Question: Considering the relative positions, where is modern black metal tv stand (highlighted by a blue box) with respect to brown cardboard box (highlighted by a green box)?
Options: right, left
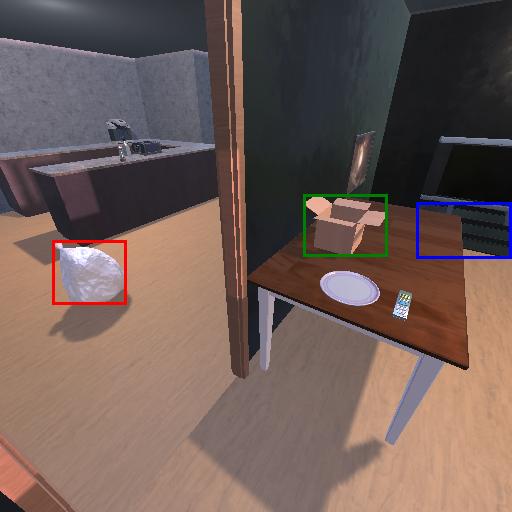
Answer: right